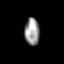
Tissue: prostate
Cell type: T cells
Senescence score: 0.3304
Nuclear area (px): 403
Mean DAPI intensity: 150.516